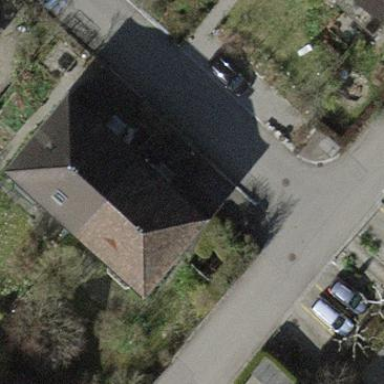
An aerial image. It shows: Terrace building.